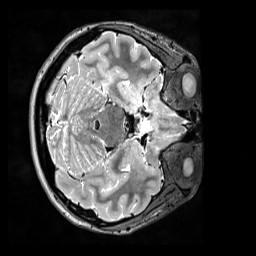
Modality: T2w
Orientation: axial
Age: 23
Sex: female
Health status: ill
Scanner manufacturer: siemens
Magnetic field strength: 3 T
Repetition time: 3.2 s
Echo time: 0.564 s